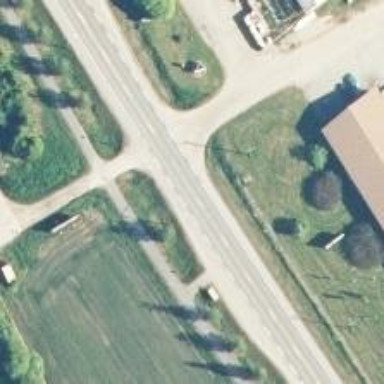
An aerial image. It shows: Primary road with asphalt surface.